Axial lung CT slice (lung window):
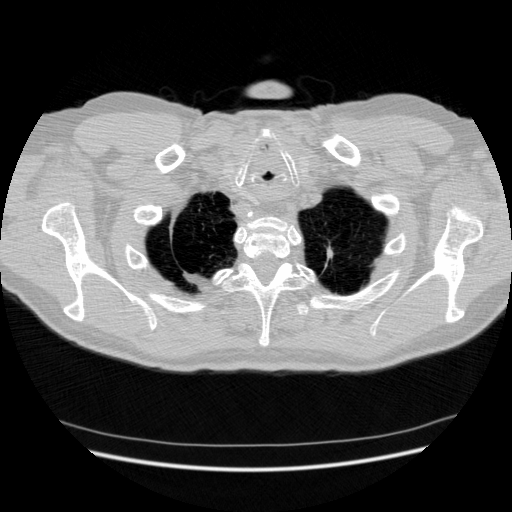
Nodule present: no